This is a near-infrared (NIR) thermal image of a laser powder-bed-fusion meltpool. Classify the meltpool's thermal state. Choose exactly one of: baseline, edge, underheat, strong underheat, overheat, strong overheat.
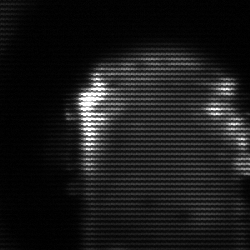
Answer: baseline